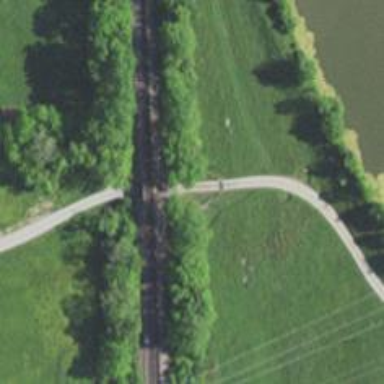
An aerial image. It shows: Bridge over railway line.